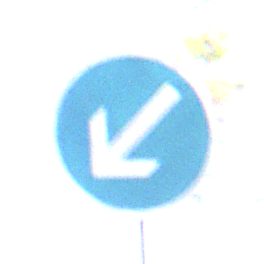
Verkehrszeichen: VorgeschriebeneVorbeifahrtLinks
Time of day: MorningAfternoon
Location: Outdoor (Nature)
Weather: Clear
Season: Winter
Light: Natural